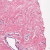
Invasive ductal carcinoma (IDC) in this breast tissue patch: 0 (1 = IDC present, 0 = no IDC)